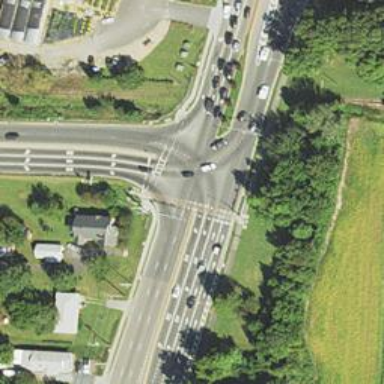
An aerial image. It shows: Marked road crossing.